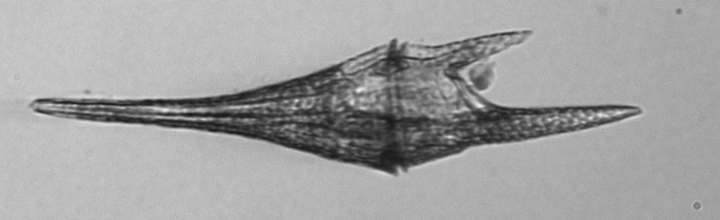
Label: Tripos_furca